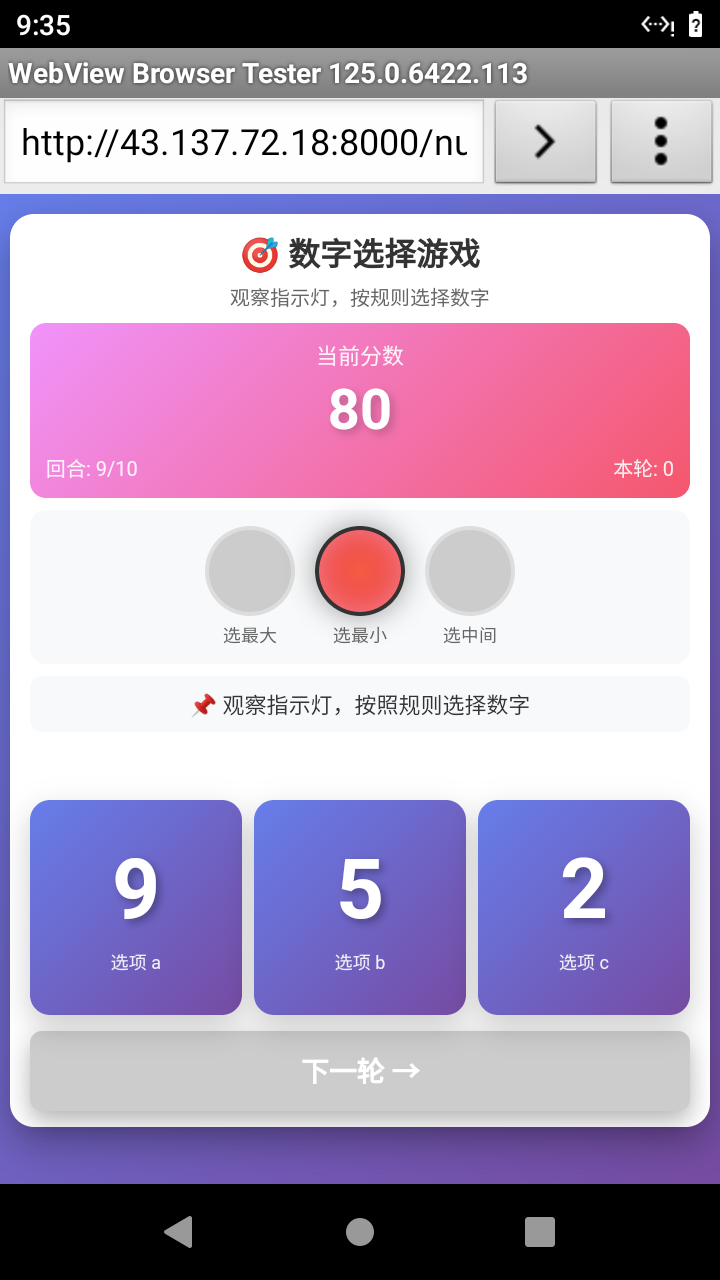

Select the correct number based on the traffic light color.
Answer: 2